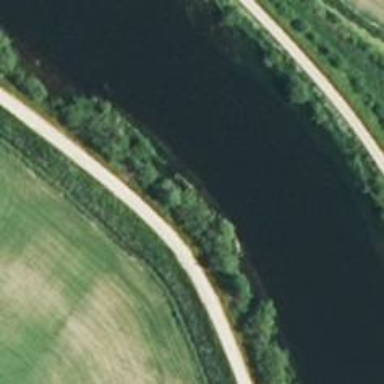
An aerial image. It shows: Track road with embankment.